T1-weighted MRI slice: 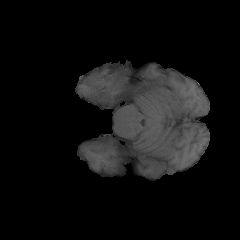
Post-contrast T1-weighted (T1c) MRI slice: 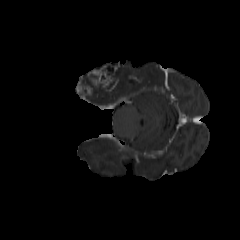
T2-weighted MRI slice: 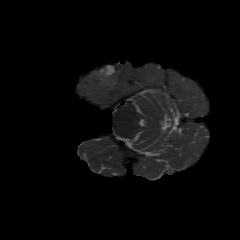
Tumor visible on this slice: yes